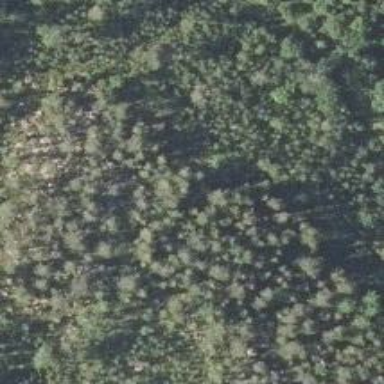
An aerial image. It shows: Area covered in scrub vegetation.